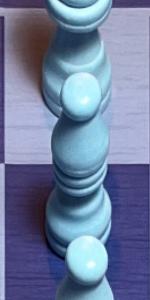
Label: Bishop_White